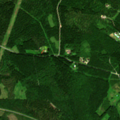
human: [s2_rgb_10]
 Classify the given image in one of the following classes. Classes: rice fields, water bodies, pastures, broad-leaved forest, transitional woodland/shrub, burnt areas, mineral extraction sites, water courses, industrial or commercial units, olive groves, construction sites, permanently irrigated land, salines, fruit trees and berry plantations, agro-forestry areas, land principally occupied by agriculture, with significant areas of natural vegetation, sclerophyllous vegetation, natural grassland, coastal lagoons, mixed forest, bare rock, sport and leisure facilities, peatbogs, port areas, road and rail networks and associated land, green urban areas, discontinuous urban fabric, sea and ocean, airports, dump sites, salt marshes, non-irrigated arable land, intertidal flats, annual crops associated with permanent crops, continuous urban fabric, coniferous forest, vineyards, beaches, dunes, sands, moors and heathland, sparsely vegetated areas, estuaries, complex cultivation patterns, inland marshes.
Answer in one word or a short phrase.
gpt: broad-leaved forest, coniferous forest, mixed forest